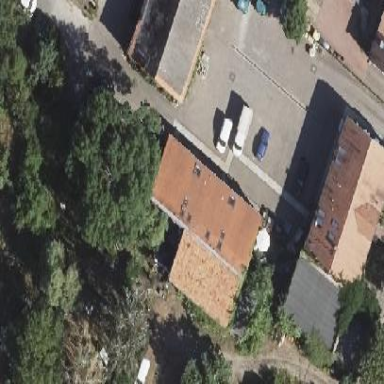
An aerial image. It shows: Building.